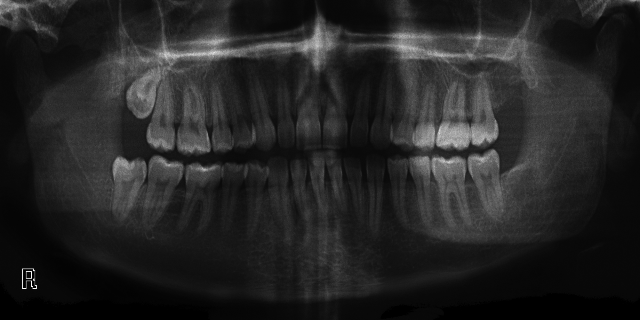
adult